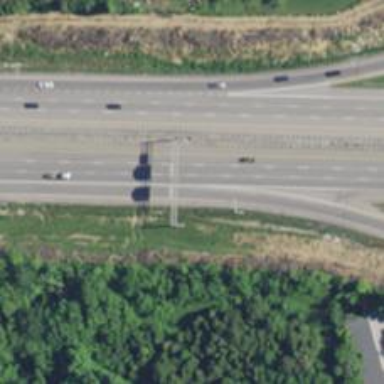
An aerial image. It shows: Asphalt motorway link.